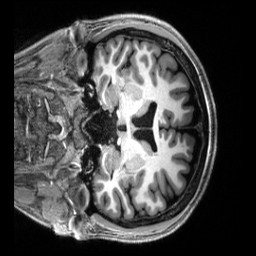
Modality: T1w
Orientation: coronal
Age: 20
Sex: female
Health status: healthy
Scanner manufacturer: siemens
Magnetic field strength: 3 T
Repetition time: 2.5 s
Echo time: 0.00222 s